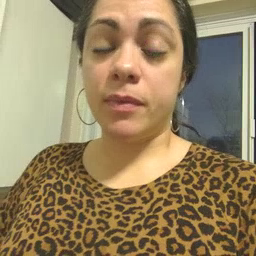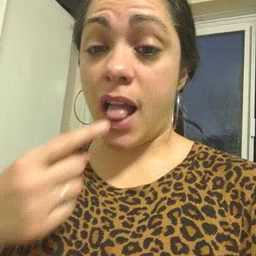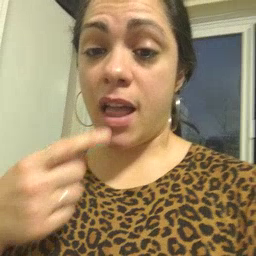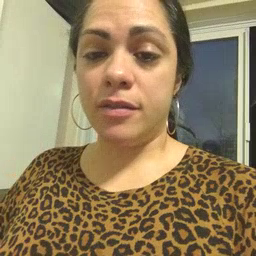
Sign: tongue